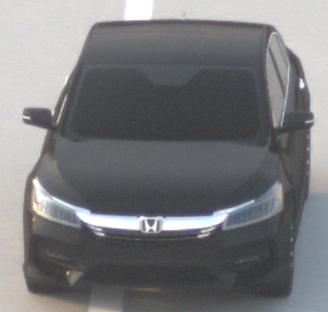
Make: Honda
Model: Accord Hybrid
Detailed model: 9. Generation
Model produced from: 2015
Model produced until: 2019
Doors: 4
Color: black
Road condition: dry road
Daytime: sunrise or sunset
Contrast: low contrast